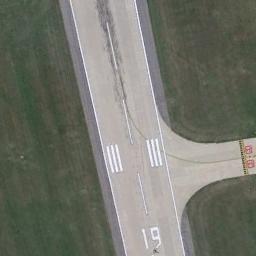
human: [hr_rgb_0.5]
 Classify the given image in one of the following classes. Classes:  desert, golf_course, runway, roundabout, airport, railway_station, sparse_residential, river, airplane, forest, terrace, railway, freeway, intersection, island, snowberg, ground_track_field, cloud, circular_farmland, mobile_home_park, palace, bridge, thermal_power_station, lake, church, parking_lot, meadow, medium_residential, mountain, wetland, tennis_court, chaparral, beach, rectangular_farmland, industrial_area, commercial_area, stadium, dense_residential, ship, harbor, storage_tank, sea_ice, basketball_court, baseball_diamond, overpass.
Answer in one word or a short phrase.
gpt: runway